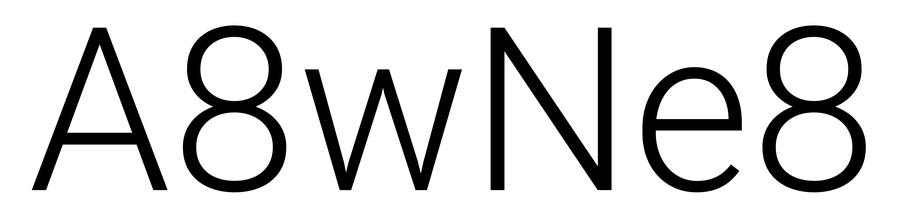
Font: Roboto_Light